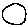
Label: circle